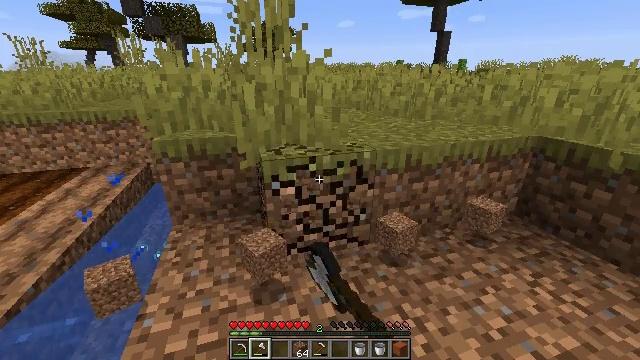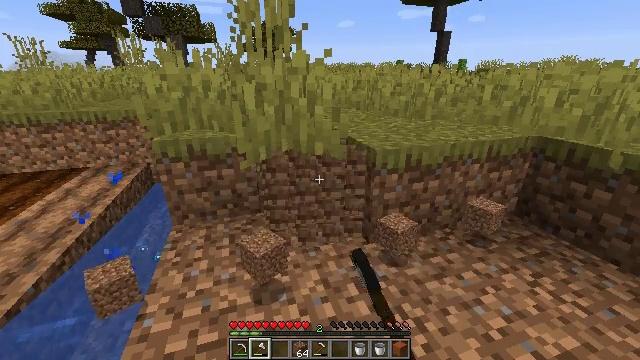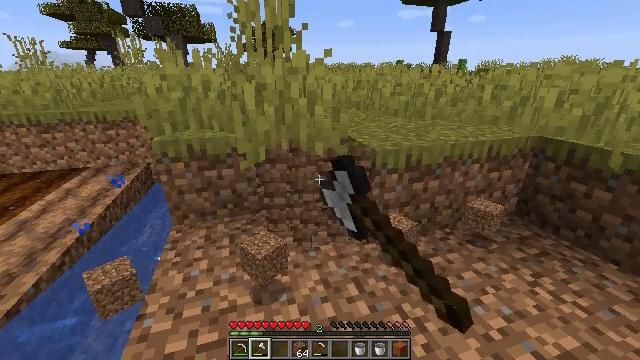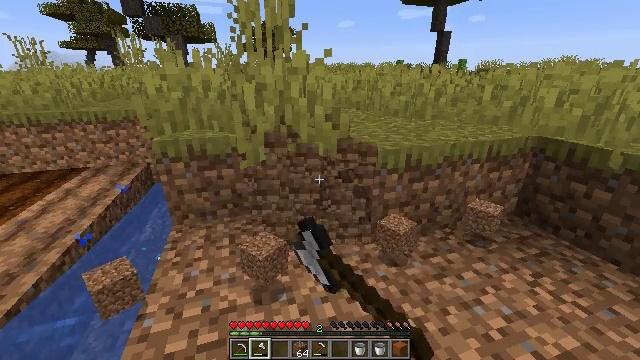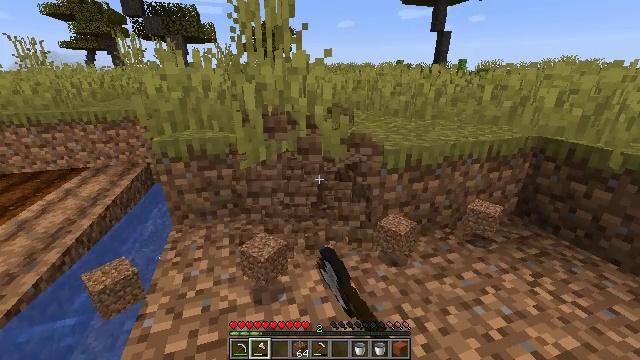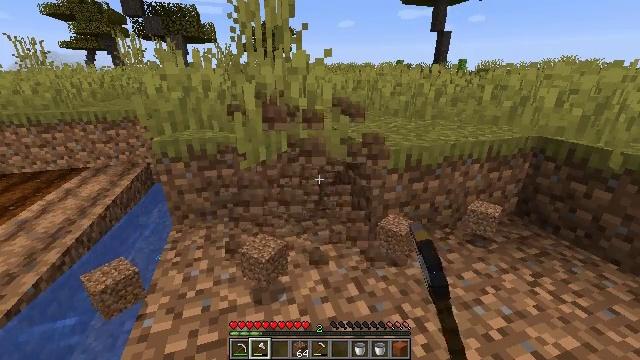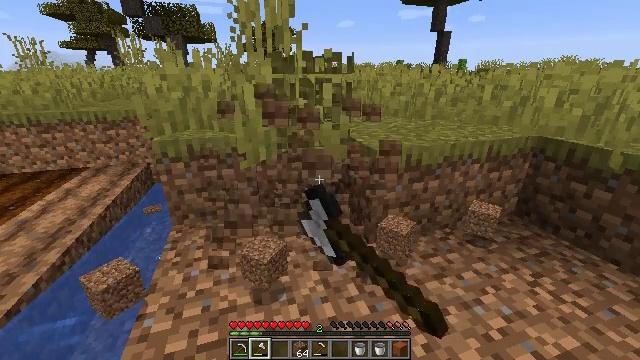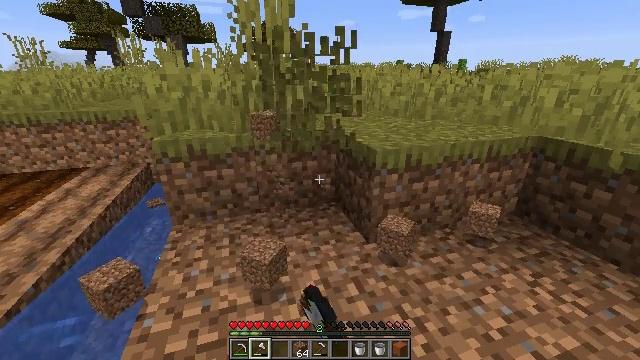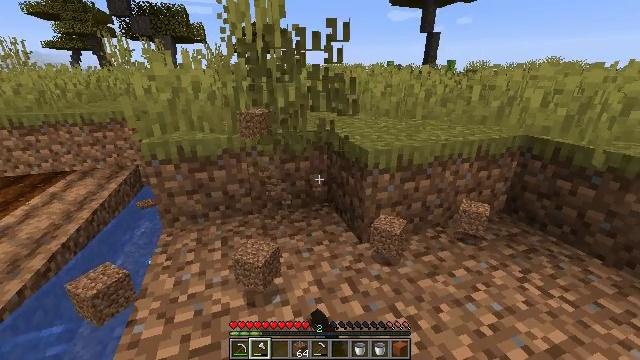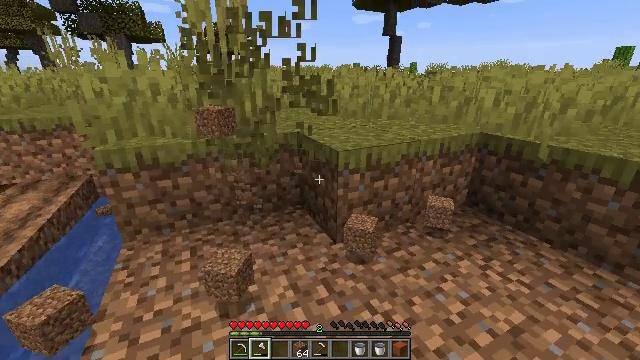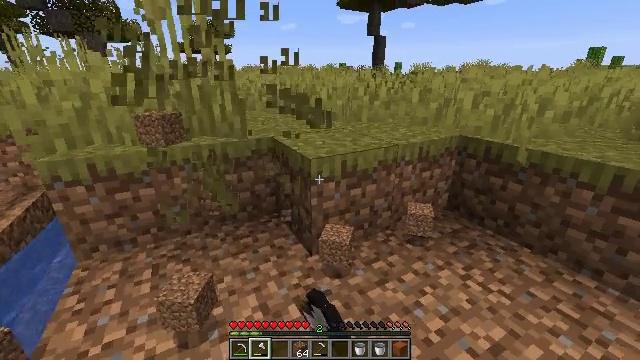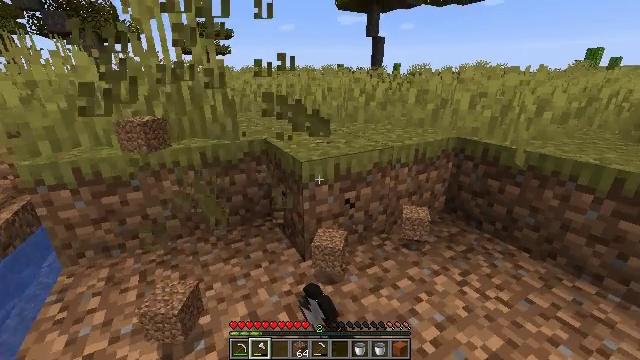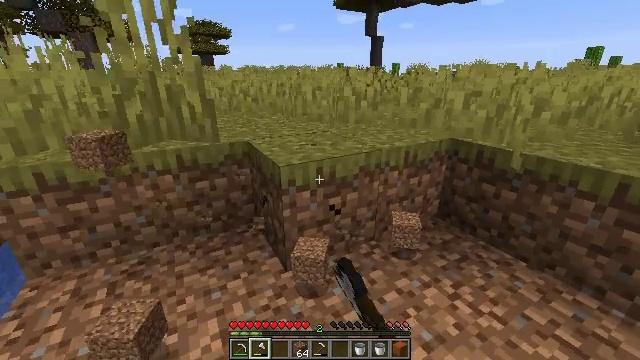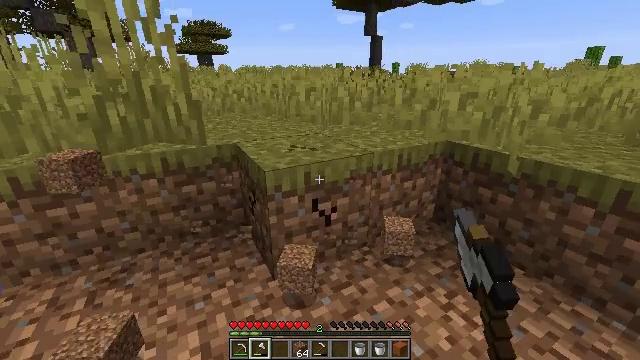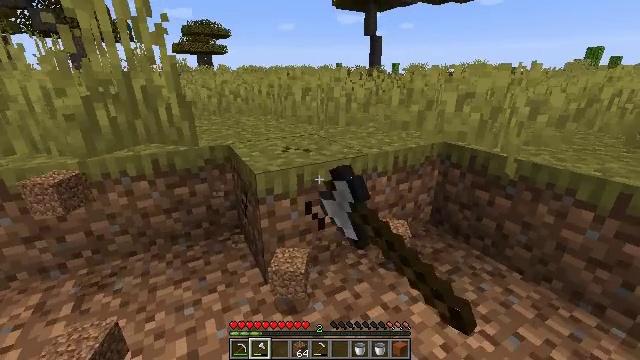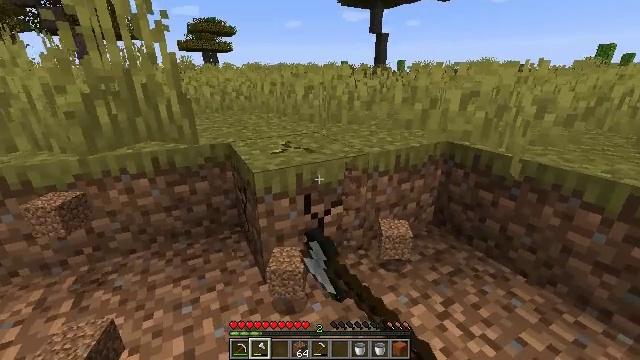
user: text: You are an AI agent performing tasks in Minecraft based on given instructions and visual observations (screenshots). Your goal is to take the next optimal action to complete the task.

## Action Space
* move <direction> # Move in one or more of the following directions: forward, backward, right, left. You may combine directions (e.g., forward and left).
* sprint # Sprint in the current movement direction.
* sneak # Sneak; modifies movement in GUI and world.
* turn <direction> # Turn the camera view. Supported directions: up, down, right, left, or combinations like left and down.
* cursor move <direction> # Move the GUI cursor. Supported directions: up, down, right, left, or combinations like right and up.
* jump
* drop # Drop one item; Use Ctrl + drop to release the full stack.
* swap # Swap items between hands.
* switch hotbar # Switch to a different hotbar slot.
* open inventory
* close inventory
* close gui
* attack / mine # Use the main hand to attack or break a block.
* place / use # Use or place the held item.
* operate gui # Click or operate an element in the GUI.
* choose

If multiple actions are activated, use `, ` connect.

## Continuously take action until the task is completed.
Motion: motion action
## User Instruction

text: Collect the grass block using a shovel.
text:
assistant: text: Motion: attack / mine
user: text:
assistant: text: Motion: attack / mine
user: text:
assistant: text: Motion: attack / mine
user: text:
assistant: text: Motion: attack / mine
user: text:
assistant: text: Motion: attack / mine
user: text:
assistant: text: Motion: attack / mine
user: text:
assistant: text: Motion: attack / mine
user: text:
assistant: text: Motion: turn right, attack / mine
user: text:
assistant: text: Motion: move forward and move right, turn right, attack / mine
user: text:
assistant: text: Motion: move forward and move right, turn right, attack / mine
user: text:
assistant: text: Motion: move forward and move right, attack / mine
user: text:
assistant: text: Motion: move forward and move right, attack / mine
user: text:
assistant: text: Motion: attack / mine
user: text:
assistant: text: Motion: attack / mine
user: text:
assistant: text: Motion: turn left, attack / mine
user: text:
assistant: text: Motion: turn left, attack / mine
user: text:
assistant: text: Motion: turn left, attack / mine
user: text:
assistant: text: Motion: attack / mine
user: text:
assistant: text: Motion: attack / mine
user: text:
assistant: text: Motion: attack / mine
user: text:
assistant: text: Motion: attack / mine
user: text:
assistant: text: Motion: attack / mine
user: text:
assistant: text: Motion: attack / mine
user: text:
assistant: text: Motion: attack / mine
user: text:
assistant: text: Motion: move right, attack / mine
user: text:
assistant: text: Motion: move forward and move right, attack / mine
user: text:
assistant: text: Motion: move forward and move right, attack / mine
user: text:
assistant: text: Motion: move forward and move right, attack / mine
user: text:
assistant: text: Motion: move forward and move right, attack / mine
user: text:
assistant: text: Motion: attack / mine